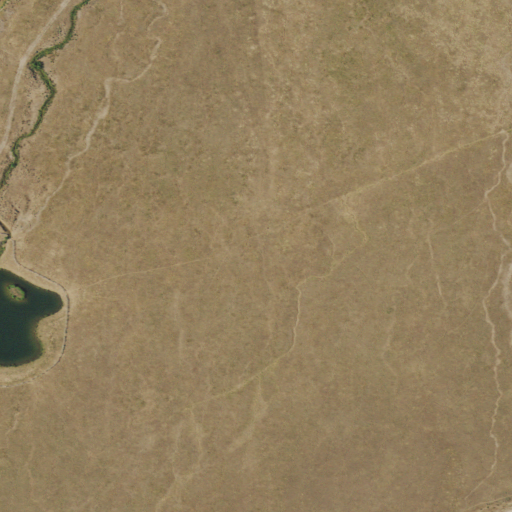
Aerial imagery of plain(s) in Wyoming named Loomis Park containing shrub and grassland